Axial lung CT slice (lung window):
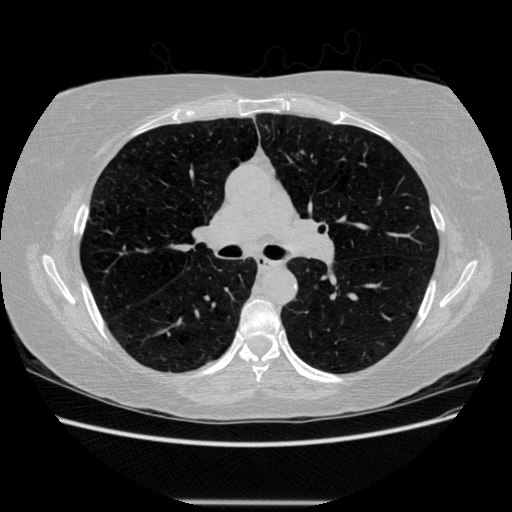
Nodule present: no